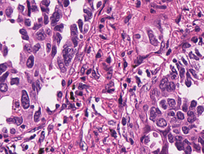
Tumor epithelial tissue: yes
Tumor-associated stroma tissue: yes
Normal tissue: no